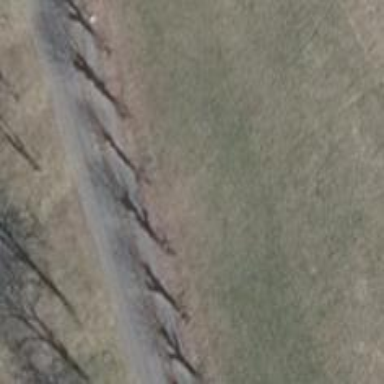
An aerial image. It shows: Avenue of trees.